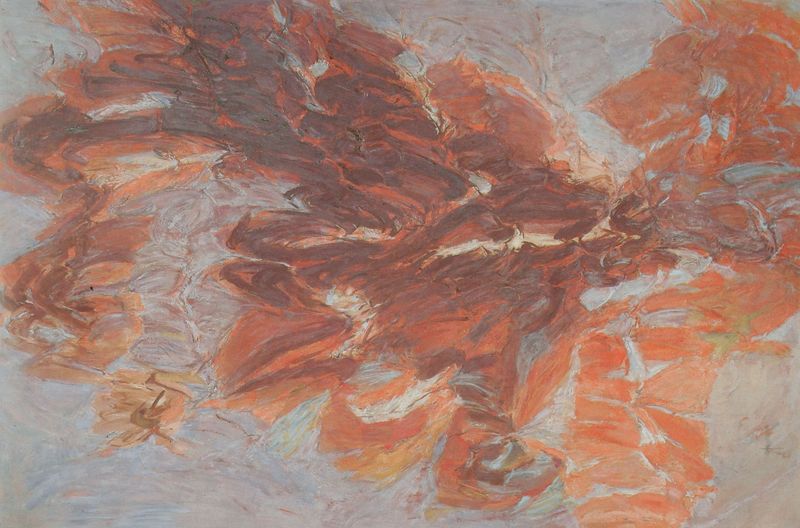
Titel: Mit Tateinheit mit Rot
Künstler: Hann Trier
Institution: Im Besitz des Künstlers
Schlagwörter: adler, blau, dunkel, feder, feuer, flügel, gemälde, himmel, schatten, vogel, wasser, weiß, wolken, gelb, grün, impressionismus, komposition, blumen, braun, bunt, grau, hell, licht, orange, schwarz, rot, tier, tiere, wolke, beige, muster, federn, signatur, öl, feld, felder, pastos, decke, rosa, bewegt, hellblau, schnabel, moderne, abstrakt, farben, fels, fläche, flächen, modern, farbe, formen, violett, duktus, dunkelrot, striche, abstraktion, schimmer, rechteck, lava, vulkan, oberfläche, acryl, form, tupfen, ölmalerei, farbauftrag, pinselduktus, pinselstrich, geige, maserung, pinselstriche, kralle, fresko, umbra, zinnober, ausdehnung, vertikal, organische formen, magenta, hann trier, helmut sturm, geöb, modernr, rechtech